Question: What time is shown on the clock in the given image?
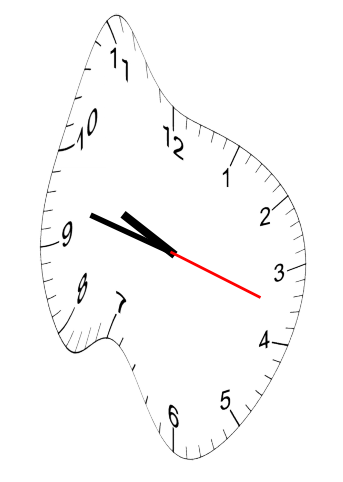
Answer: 09:47:18